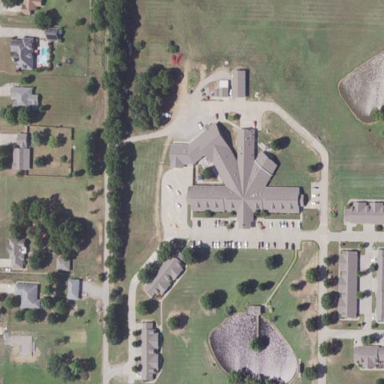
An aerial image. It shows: Nursing home.